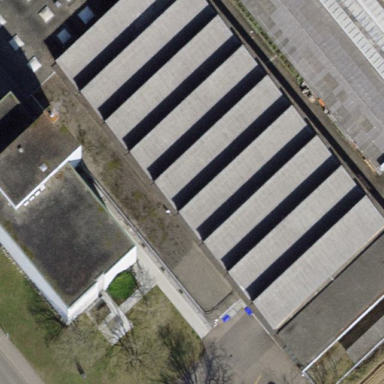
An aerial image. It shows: Industrial building.